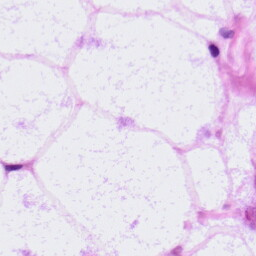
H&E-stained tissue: LymphNode